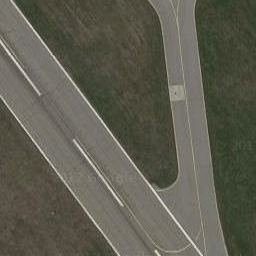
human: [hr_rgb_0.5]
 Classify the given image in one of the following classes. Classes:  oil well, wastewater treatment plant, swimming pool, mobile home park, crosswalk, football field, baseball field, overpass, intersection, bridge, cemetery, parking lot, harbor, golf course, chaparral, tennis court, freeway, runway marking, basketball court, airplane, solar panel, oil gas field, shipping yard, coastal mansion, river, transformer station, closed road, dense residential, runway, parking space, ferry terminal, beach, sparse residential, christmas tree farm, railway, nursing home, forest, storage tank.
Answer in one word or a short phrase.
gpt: runway